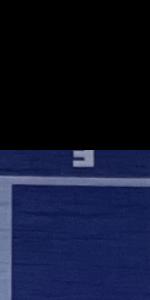
Label: Empty